Field crop: tomato
Growth stage: 1
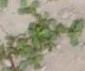
Species: portulaca